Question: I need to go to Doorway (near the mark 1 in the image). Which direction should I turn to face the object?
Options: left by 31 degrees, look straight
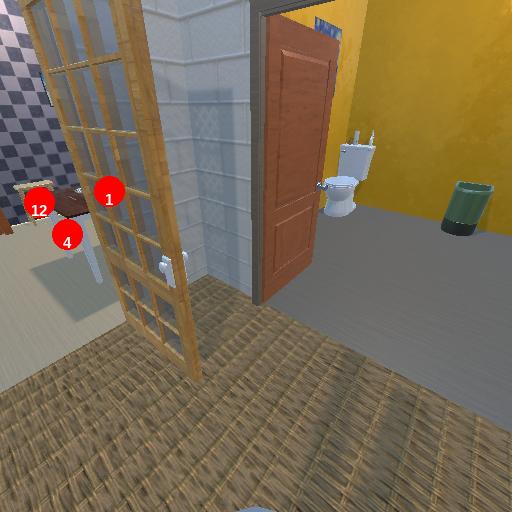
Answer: left by 31 degrees